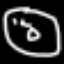
Label: donut